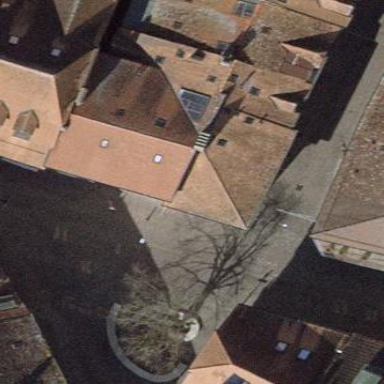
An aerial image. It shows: Historic house converted into apartments with skillion roof shape.